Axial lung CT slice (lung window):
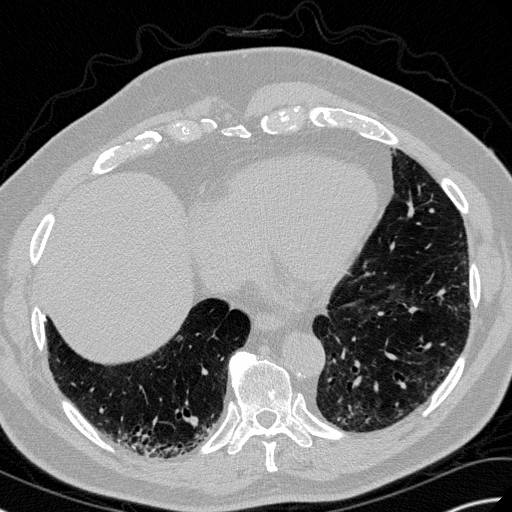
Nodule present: no